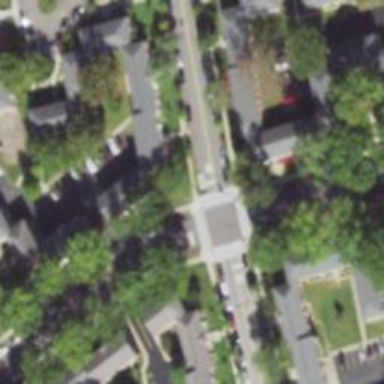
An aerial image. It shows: Road with stop sign.